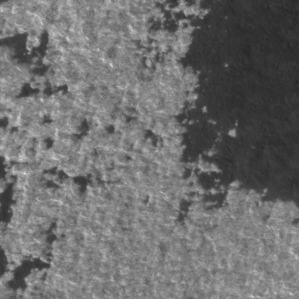
Label: non_frost